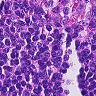
Metastatic tissue present: no